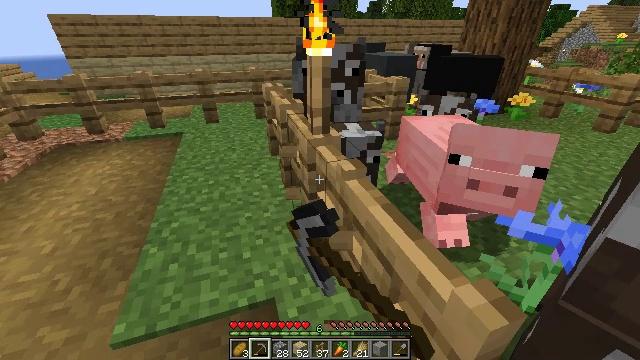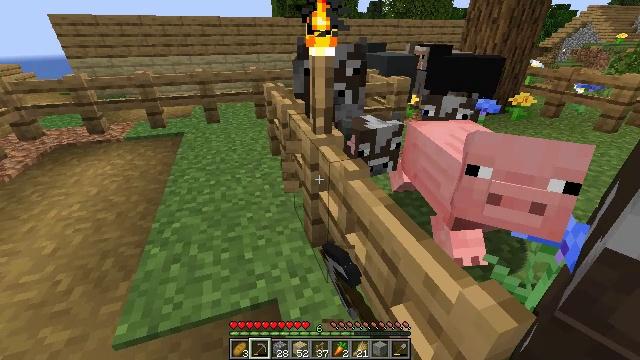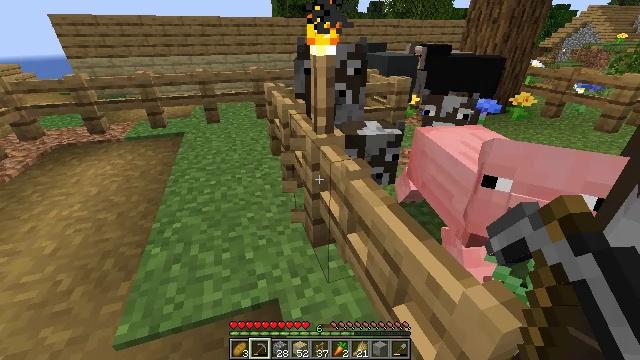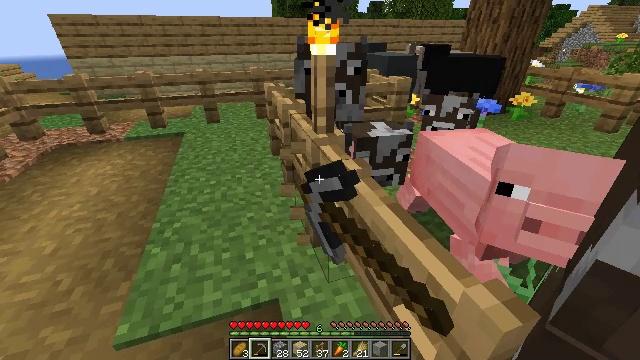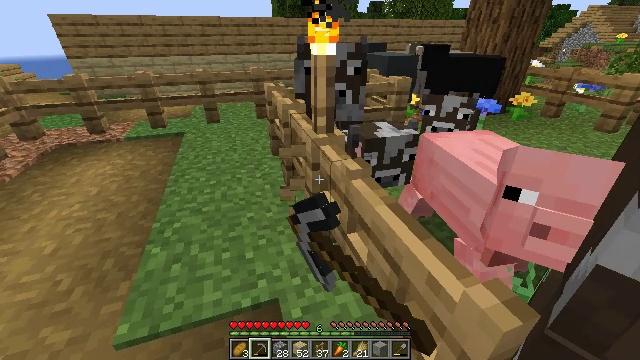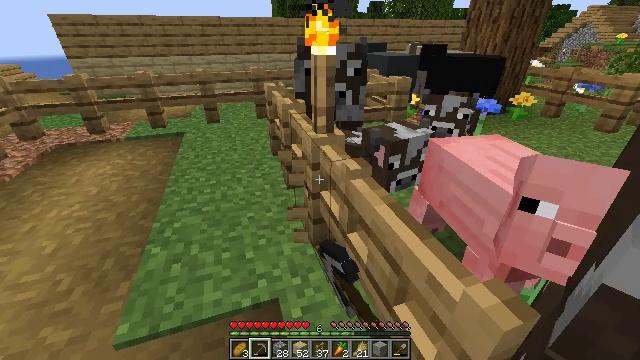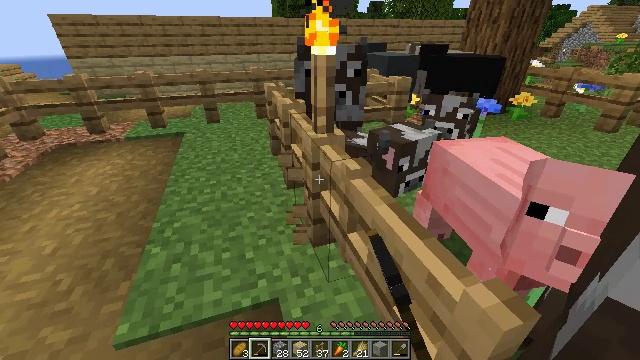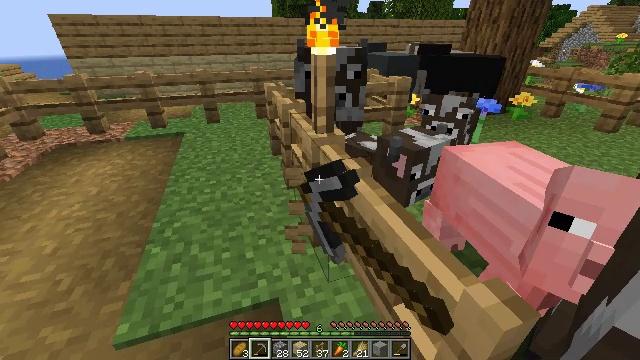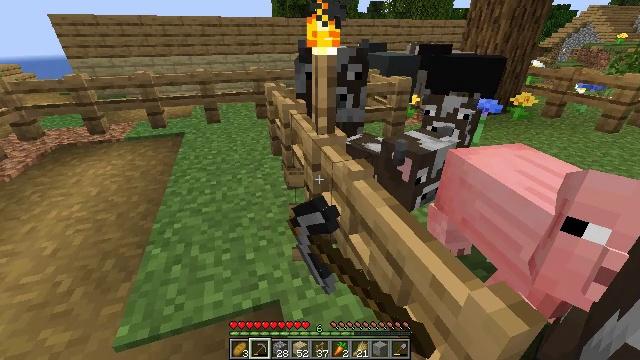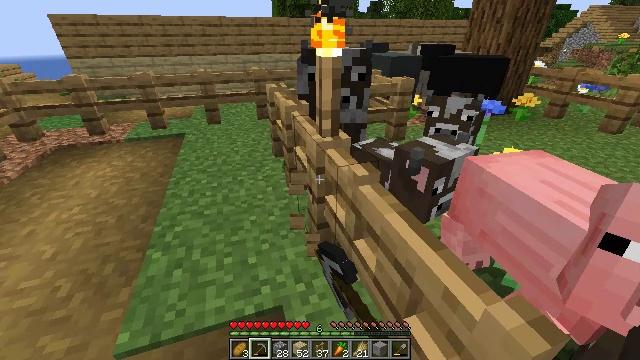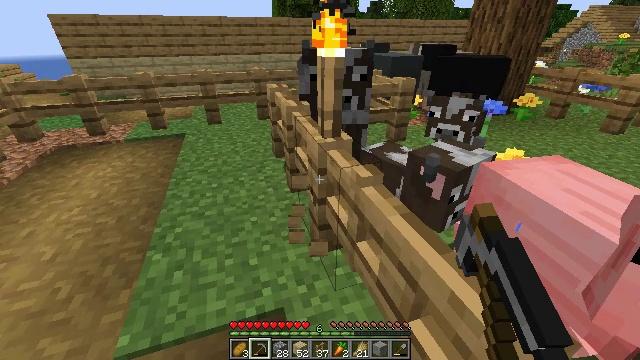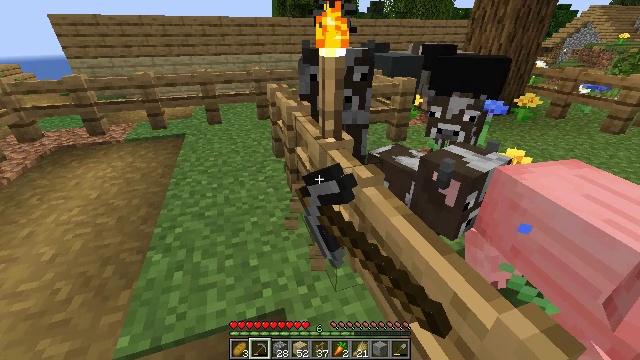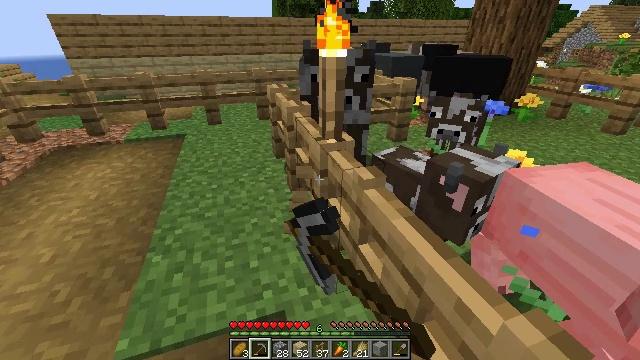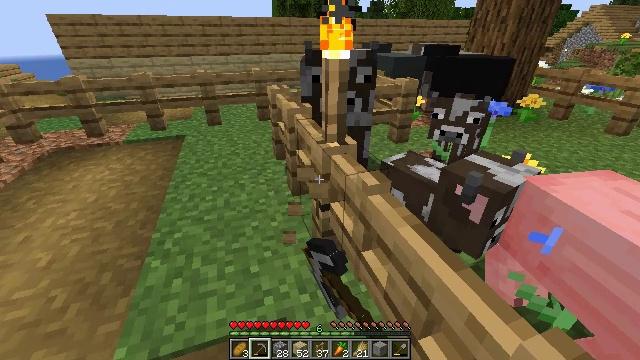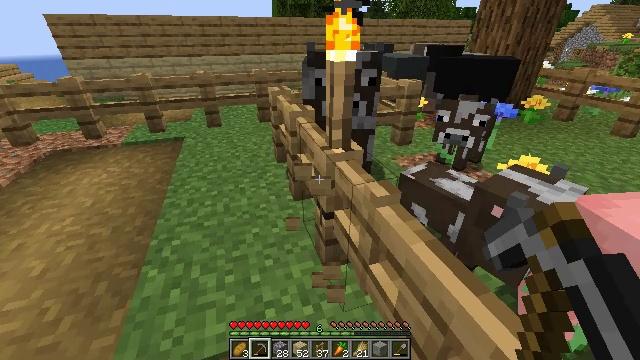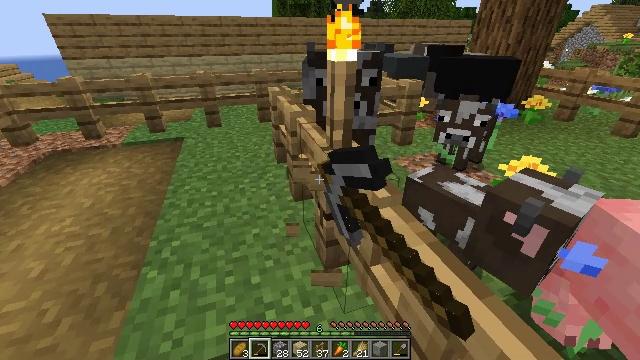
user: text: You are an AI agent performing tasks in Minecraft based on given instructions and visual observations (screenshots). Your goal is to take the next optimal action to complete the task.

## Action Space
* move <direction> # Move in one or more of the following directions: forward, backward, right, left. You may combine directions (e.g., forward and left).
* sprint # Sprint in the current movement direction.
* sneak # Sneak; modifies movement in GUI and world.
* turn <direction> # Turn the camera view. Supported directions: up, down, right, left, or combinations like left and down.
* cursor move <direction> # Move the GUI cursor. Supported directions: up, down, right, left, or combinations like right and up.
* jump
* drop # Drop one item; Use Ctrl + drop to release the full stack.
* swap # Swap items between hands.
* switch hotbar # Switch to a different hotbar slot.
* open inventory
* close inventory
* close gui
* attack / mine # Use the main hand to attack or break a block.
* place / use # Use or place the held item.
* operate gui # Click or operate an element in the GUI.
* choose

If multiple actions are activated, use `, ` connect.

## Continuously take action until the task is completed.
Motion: motion action
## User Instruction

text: Attack the oak fence to collect it.
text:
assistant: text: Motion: attack / mine
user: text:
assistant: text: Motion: attack / mine
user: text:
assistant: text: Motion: attack / mine
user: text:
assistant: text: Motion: attack / mine
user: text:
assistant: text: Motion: attack / mine
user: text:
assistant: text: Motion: attack / mine
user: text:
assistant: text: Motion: attack / mine
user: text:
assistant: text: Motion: attack / mine
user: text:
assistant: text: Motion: attack / mine
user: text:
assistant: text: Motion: attack / mine
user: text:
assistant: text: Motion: attack / mine
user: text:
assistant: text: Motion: attack / mine
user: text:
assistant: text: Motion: attack / mine
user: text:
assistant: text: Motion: attack / mine
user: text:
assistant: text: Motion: attack / mine
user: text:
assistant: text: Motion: attack / mine
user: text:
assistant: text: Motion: attack / mine
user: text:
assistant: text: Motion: attack / mine
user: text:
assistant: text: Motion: attack / mine
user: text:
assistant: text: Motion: turn right, attack / mine
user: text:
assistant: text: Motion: turn right, attack / mine
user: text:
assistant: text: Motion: turn right, attack / mine
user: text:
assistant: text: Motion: turn right, attack / mine
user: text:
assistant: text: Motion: attack / mine
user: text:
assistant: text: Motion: attack / mine
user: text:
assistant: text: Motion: attack / mine
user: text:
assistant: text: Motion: attack / mine
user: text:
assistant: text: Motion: attack / mine
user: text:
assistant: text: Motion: attack / mine
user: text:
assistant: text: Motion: attack / mine